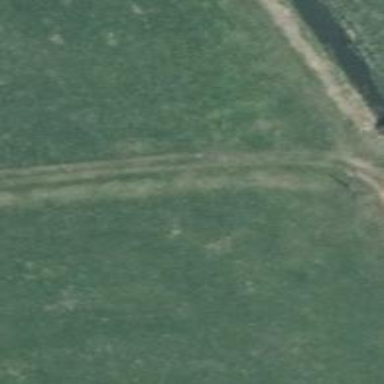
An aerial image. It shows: Track with grade5 tracktype.